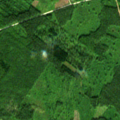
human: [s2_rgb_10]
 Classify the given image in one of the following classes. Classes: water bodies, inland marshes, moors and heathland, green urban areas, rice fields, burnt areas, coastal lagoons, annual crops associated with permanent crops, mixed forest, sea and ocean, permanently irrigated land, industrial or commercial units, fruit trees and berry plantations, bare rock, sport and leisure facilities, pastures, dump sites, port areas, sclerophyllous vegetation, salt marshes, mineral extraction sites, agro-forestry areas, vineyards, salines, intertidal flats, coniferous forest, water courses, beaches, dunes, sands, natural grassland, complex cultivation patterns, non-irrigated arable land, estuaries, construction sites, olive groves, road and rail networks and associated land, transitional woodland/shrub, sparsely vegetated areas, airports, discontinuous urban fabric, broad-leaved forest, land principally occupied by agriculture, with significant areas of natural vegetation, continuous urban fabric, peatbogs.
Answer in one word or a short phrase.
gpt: broad-leaved forest, coniferous forest, mixed forest, transitional woodland/shrub